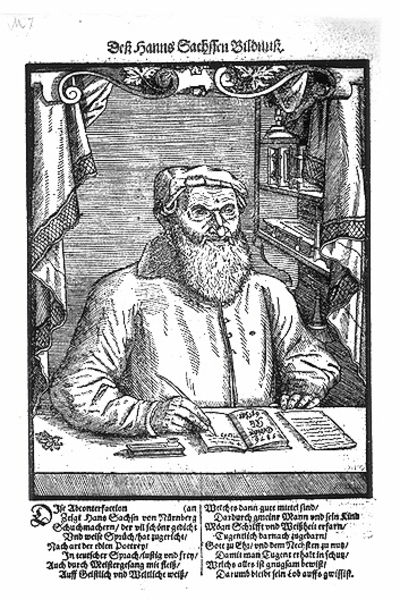
Titel: Bildnis des Hans Sachs
Künstler: Hans (d.Ä.) Weigel
Institution: (Seriendruck)
Schlagwörter: feder, hand, mann, finger, hut, mund, nase, stirn, tisch, weiss, zimmer, blick, blüte, tuch, haube, ornament, alt, bart, hemd, jacke, kappe, mütze, regal, augen, gesicht, rahmen, bild, bildnis, herr, hände, portrait, porträt, vorhang, auge, gewand, mantel, sitzend, kaufmann, blatt, renaissance, ranken, deutschland, kopfbedeckung, holzschnitt, schrift, bücher, papier, schreibtisch, italien, graphik, spalten, vorhänge, dichter, ernst, verzierung, deutsch, knöpfe, abbild, tusche, buch, druck, schraffur, stich, seite, illustration, text, holzdruck, autor, schraffiert, stift, tinte, buchdruck, buchseite, heft, photo, kiel, schreiben, mittelalter, wams, gelehrter, hans, schreiber, schriftstück, tintenfass, schreibt, griffel, kupferstich, schreibfeder, federkiel, kuperstich, aachen, knöfpe, versalie, hans sachs, liste, gutenberg, aufschreiben, übersetzung, zweispaltig, hanns, scriptor, site, 1450